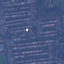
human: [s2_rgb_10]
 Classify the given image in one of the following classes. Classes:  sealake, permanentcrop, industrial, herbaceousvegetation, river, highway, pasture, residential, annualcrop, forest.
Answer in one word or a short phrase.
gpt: Residential